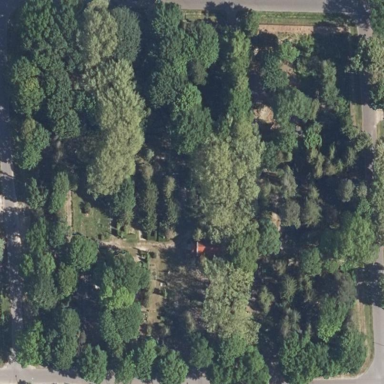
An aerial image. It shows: Cemetery.